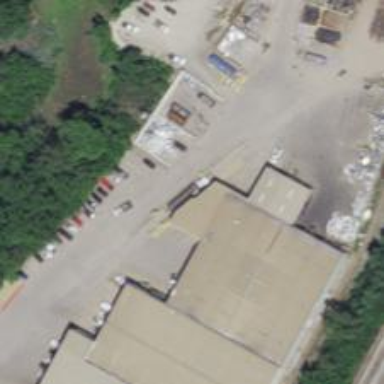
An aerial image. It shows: Weighbridge facility.